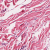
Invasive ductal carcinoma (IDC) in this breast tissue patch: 0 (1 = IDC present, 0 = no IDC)